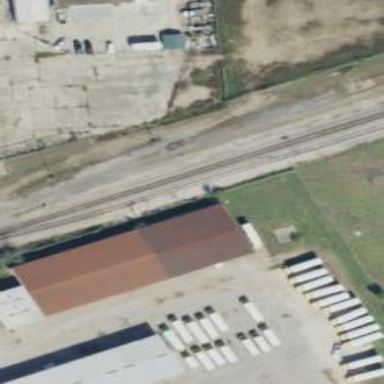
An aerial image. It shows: Railway siding with rails.